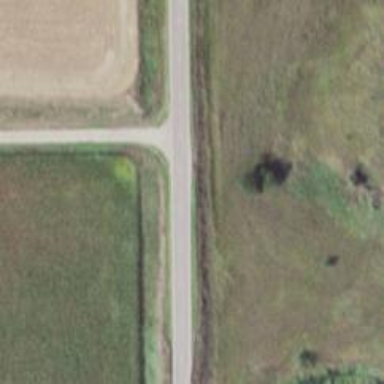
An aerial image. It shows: Secondary road.